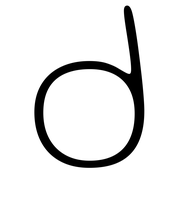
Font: Gluten_Thin